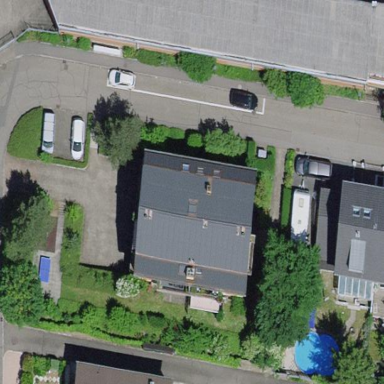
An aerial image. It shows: Simple house.